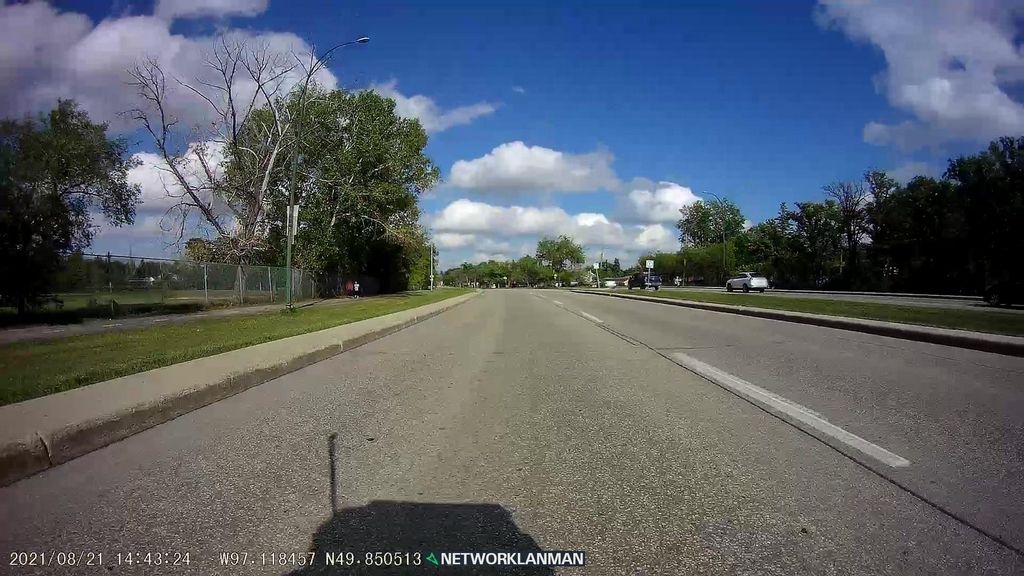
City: winnipeg